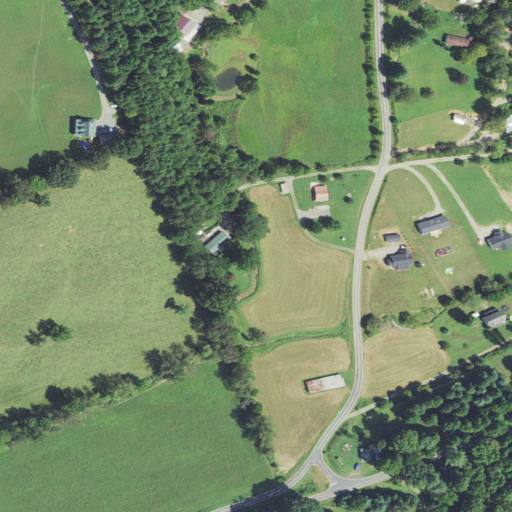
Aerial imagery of valley in North Carolina named Holden Cove containing pasture, open development, deciduous forest, mixed forest, low intensity development, and shrub